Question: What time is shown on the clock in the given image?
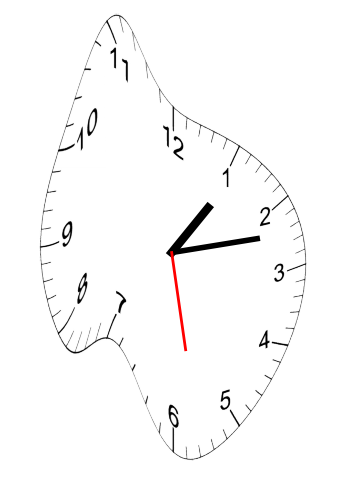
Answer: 01:12:28